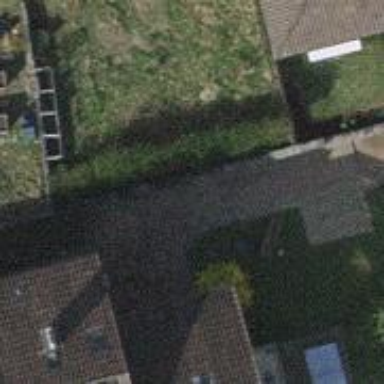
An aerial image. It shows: Driveway made of paving stones.